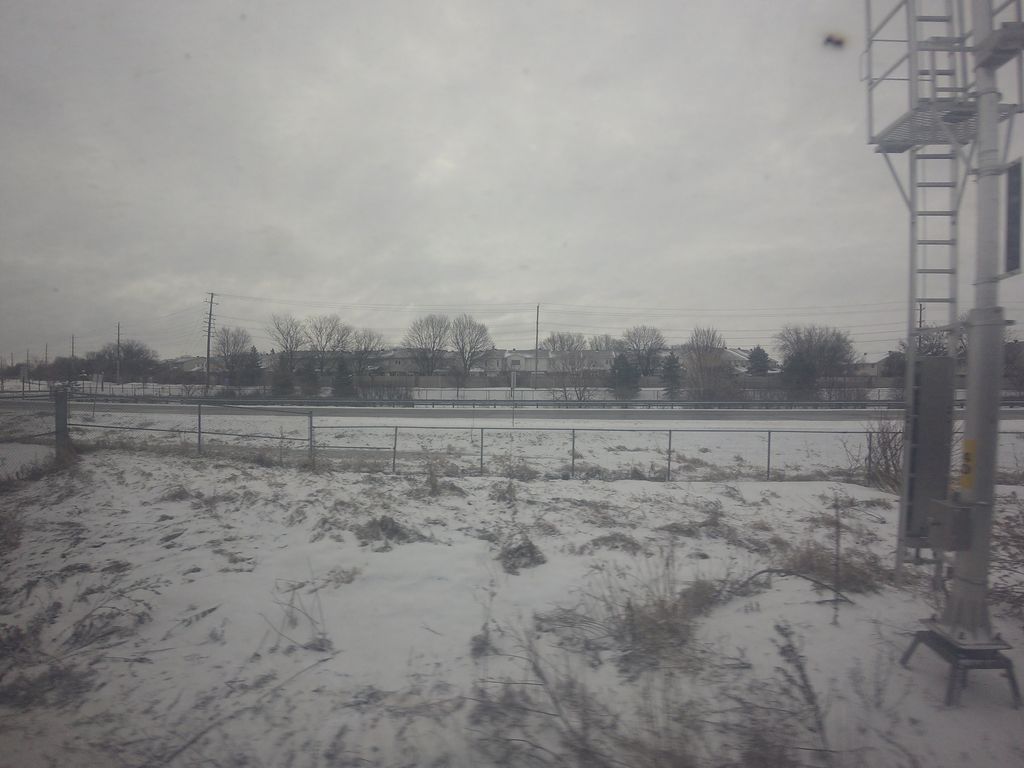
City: ottawa-gatineau